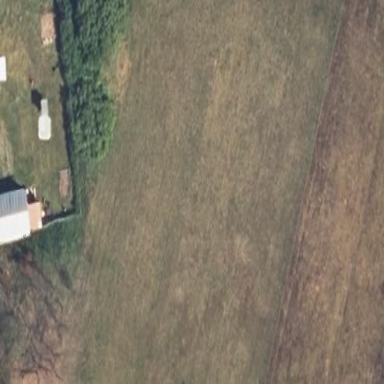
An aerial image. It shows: Beautiful meadow.